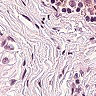
Metastatic tissue present: no